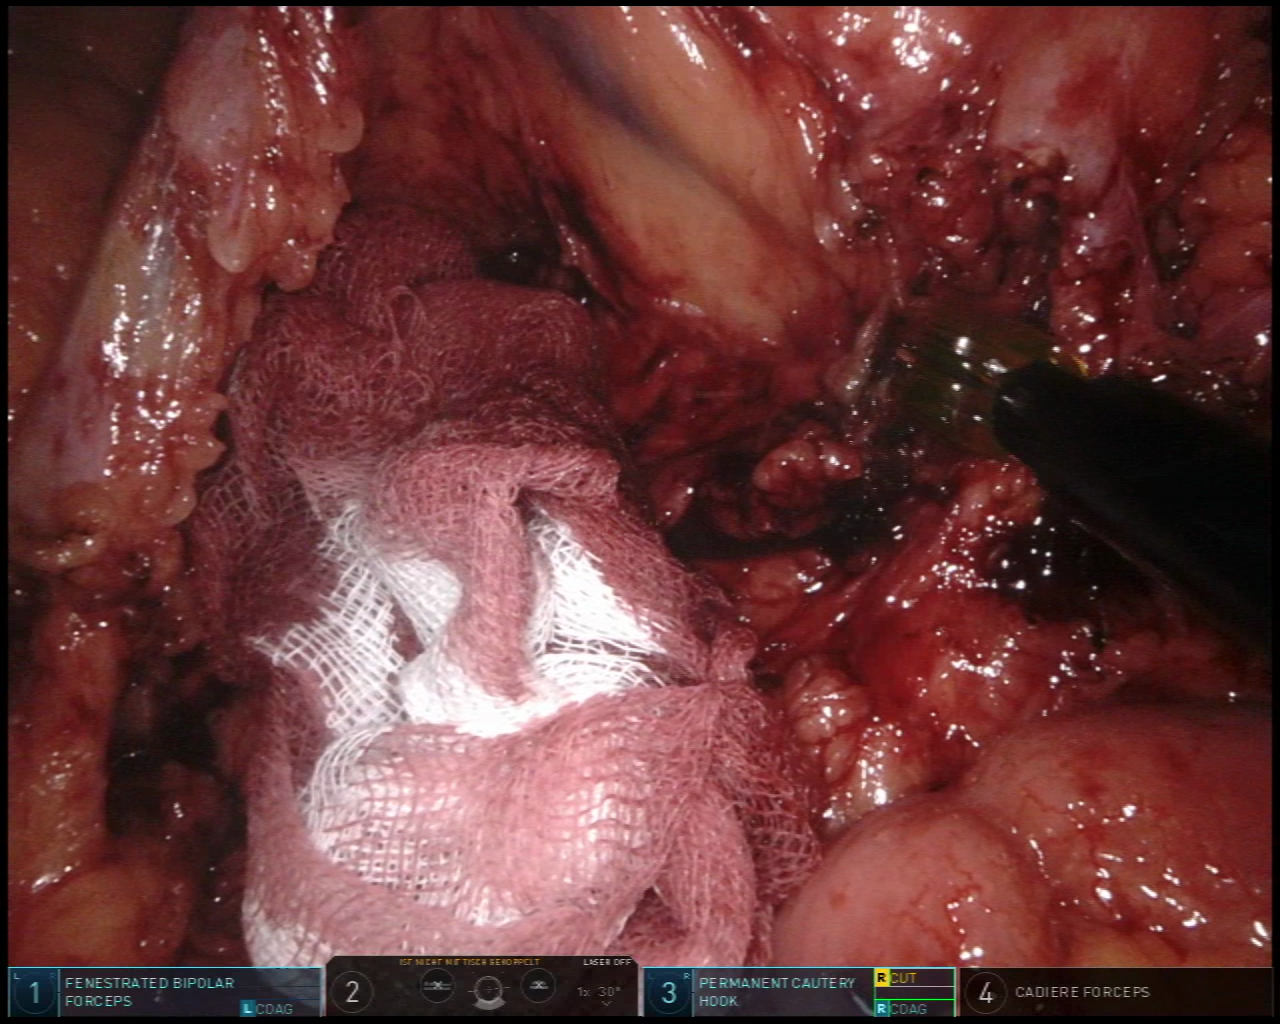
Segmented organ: intestinal_veins
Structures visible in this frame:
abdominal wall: no
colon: no
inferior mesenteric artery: no
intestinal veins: yes
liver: no
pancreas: no
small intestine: yes
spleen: no
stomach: no
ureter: no
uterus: no
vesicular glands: no